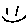
Label: smiley face